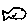
Label: fish